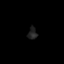
Tissue: prostate
Cell type: Epithelial cells
Senescence score: 0.2897
Nuclear area (px): 107
Mean DAPI intensity: 33.673